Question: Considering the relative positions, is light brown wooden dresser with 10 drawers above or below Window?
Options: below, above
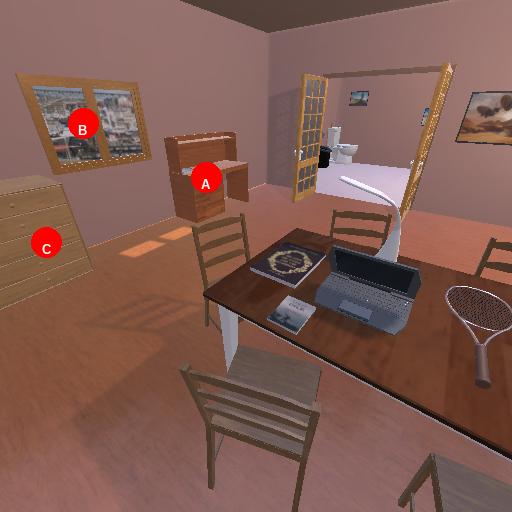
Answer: below